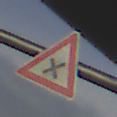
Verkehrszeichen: KreuzungOderEinmuendung
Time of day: SunriseSunset
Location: Outdoor (Suburban)
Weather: PartlyCloudy
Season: NotSpecified
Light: Natural